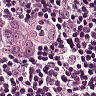
Metastatic tissue present: yes